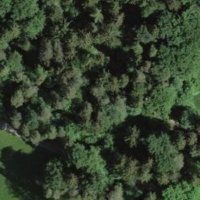
EUNIS habitat code: 44
Species observed at this site:
Lysimachia nemorum